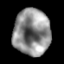
Tissue: lung
Cell type: Others
Senescence score: 0.1797
Nuclear area (px): 1657
Mean DAPI intensity: 142.687